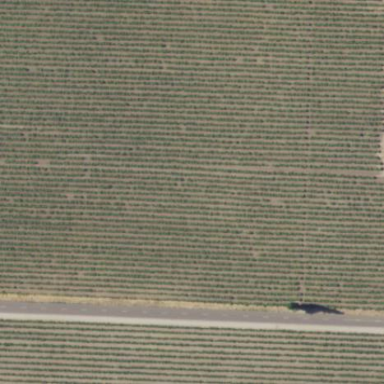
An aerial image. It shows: Beautiful vineyard in the countryside.